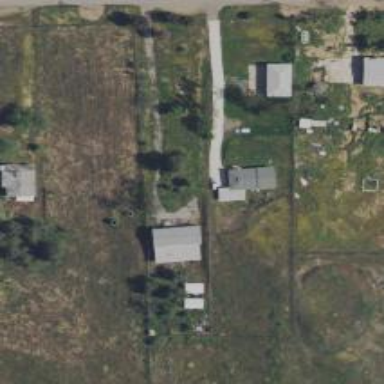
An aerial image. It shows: Driveway.